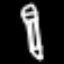
Label: pencil